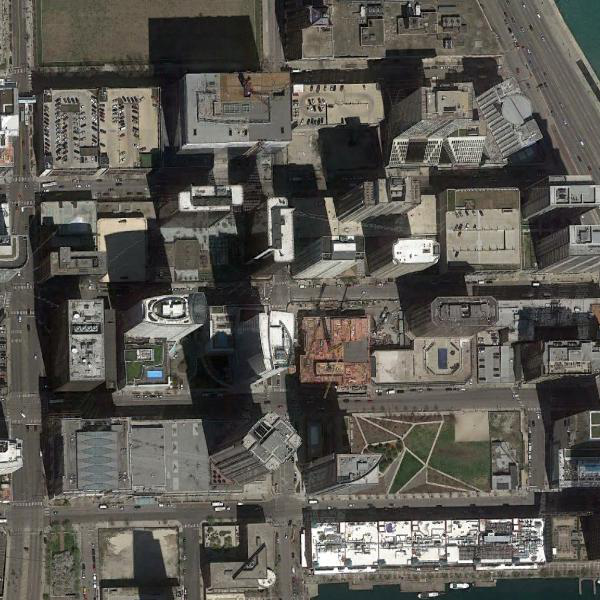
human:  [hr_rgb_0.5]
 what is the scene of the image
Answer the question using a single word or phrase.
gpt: commercial